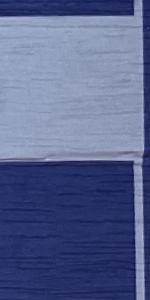
Label: Empty